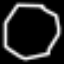
Label: octagon